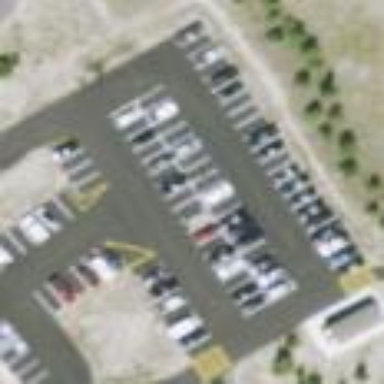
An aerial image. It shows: Parking lot designated for supermarket.